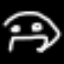
Label: frog